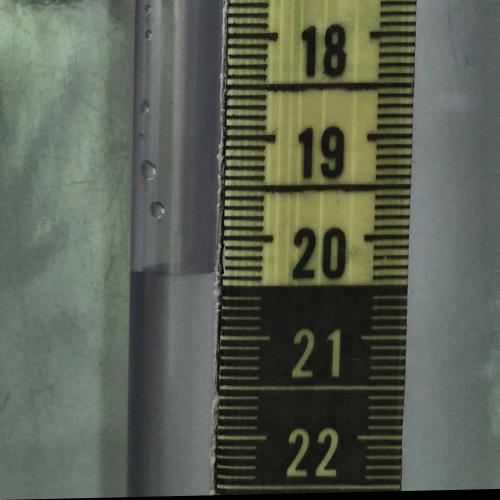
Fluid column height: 20.4 cm